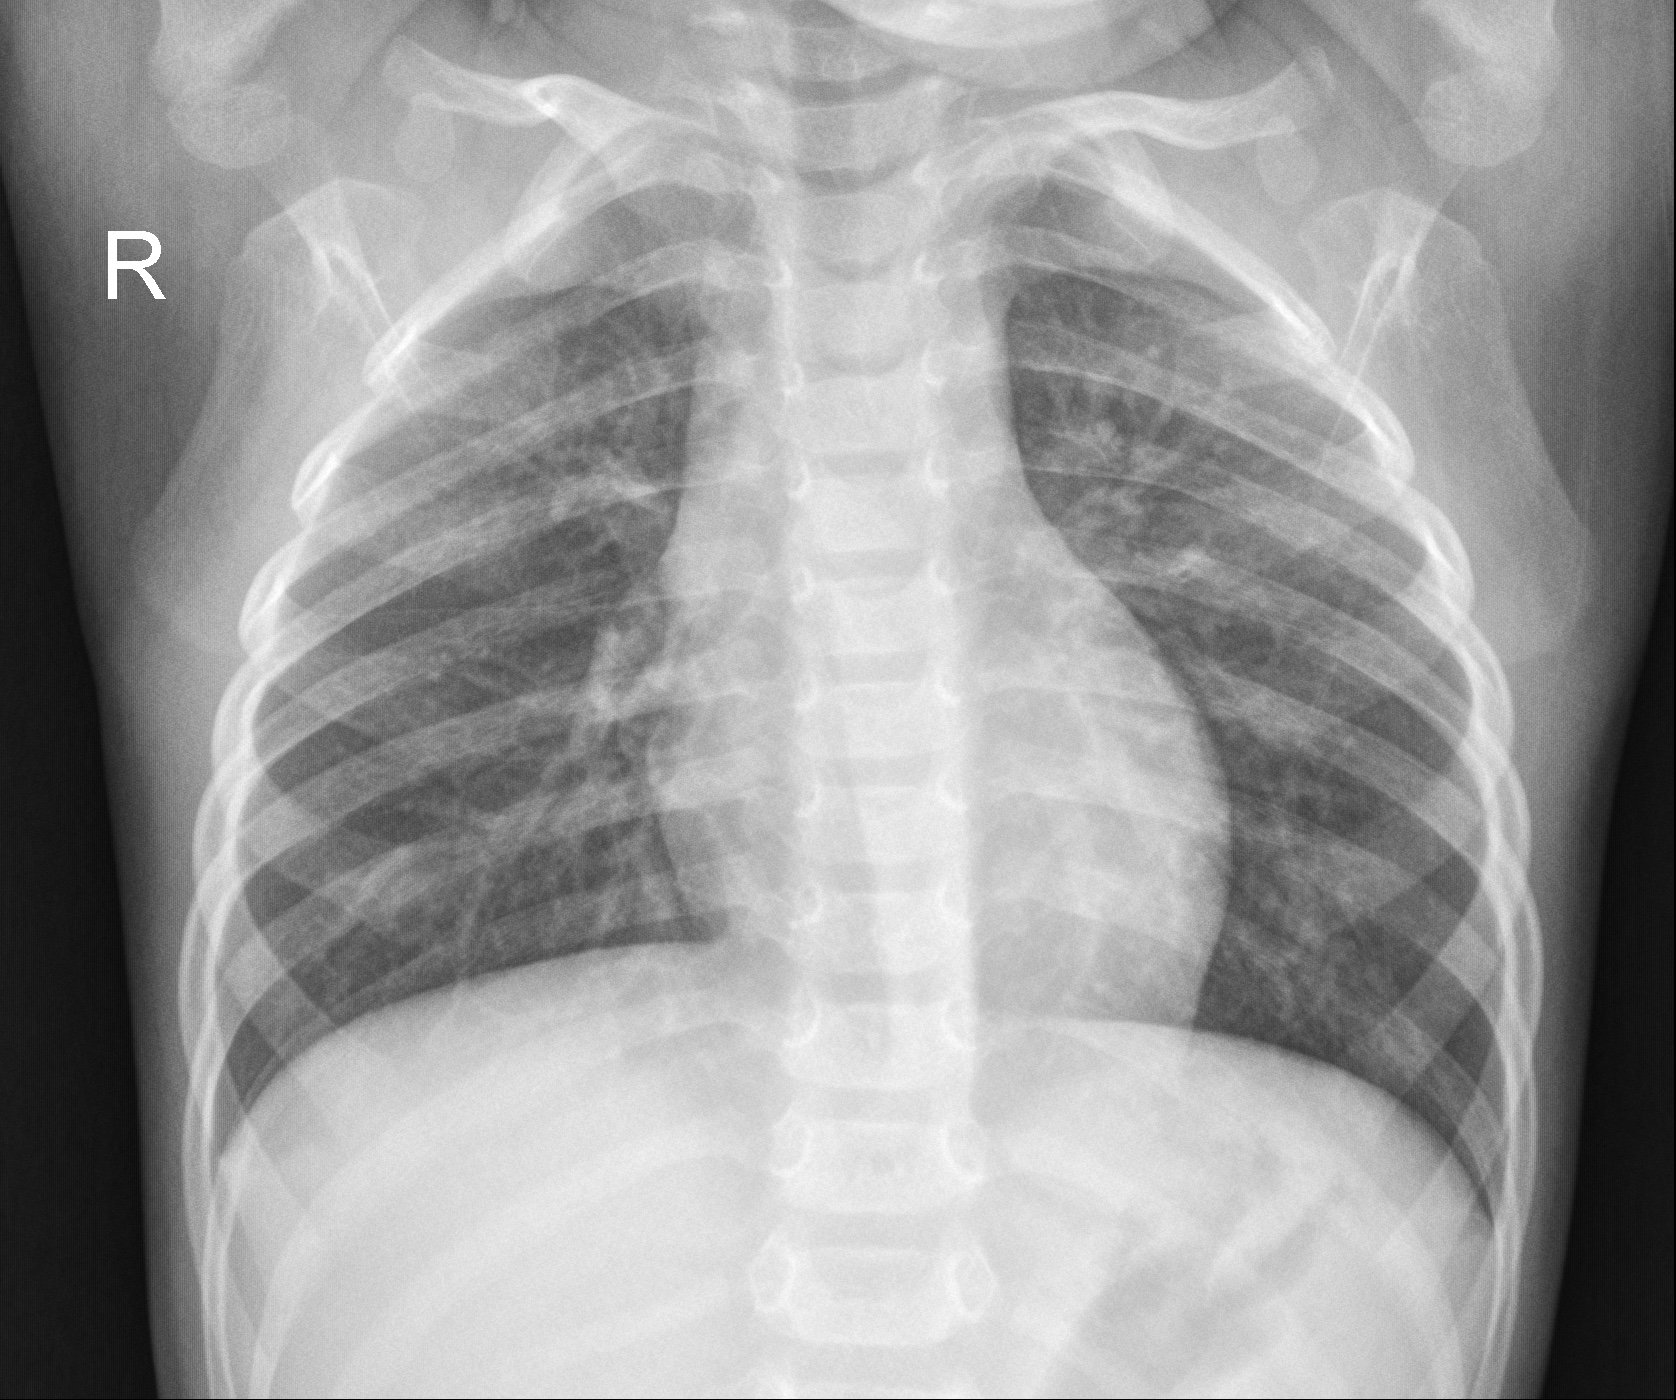
Diagnosis: NORMAL